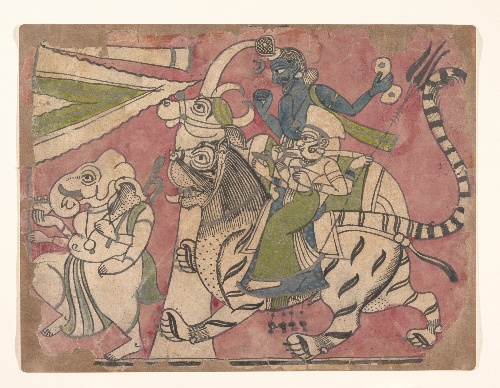
Date: 18th century
Object type: Painting
Classification: Paintings
Medium: Ink and opaque watercolor on paper
Culture: India, Western Rajasthan
Dimensions: 9 x 11 7/8 in. (22.9 x 30.2 cm)
Department: Asian Art
Credit line: Cynthia Hazen Polsky and Leon B. Polsky Fund, 2004
Accession year: 2004
Repository: Metropolitan Museum of Art, New York, NY
Tags: Elephants|Bulls|Tigers|Durga|Ganesha|Shiva